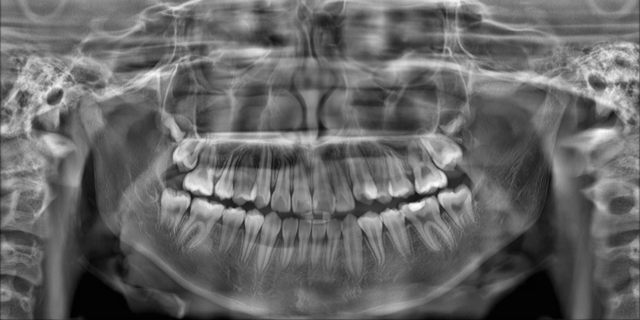
adult